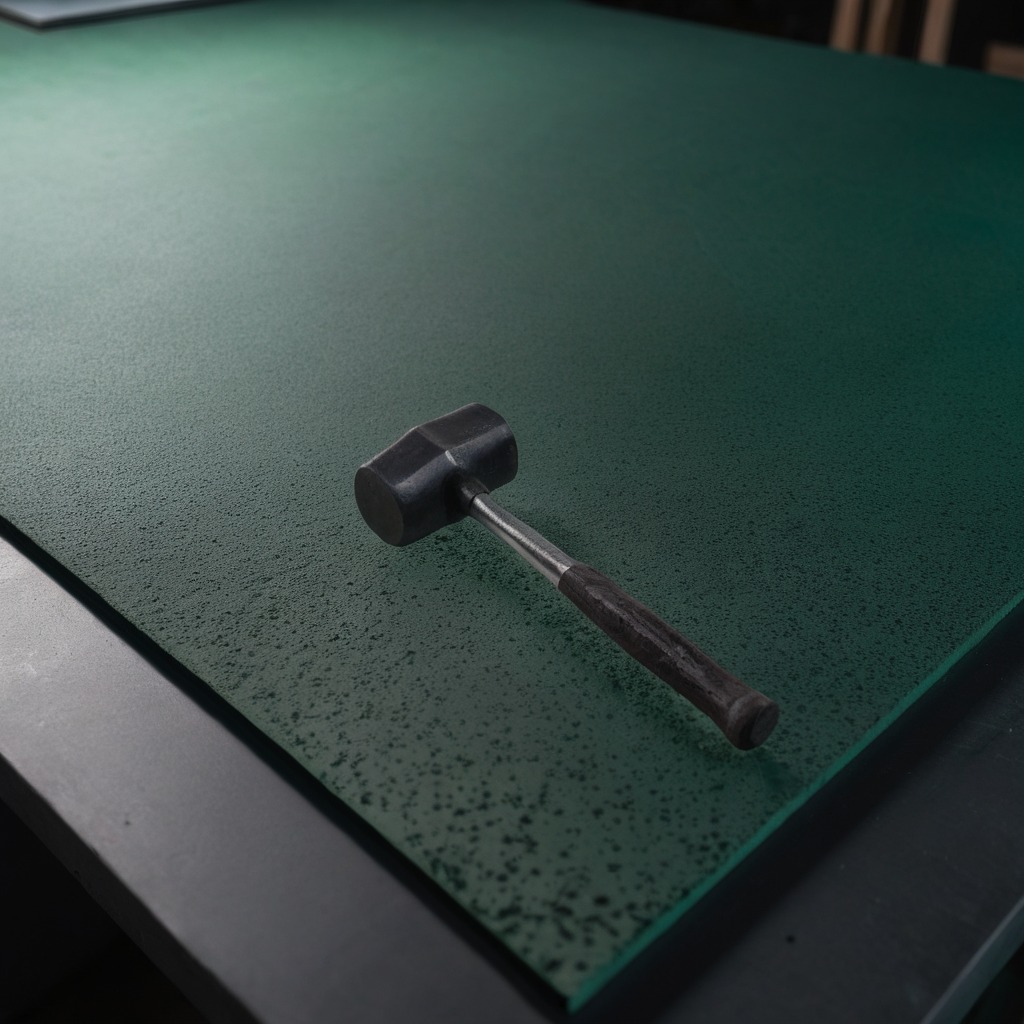
A hammer is lying on the clean granite tabletop.